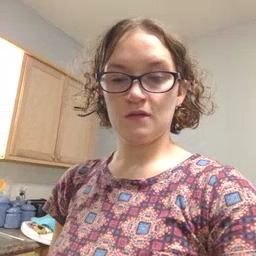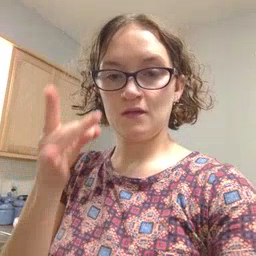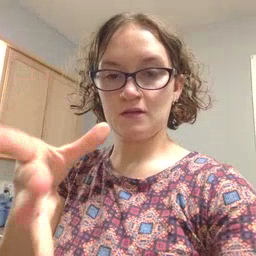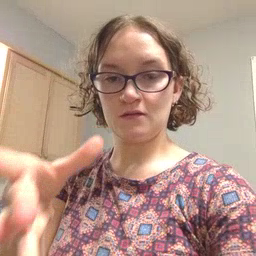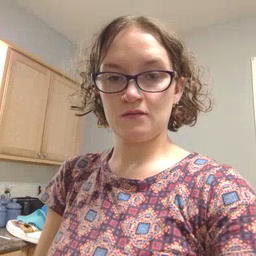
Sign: hate